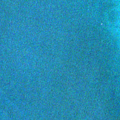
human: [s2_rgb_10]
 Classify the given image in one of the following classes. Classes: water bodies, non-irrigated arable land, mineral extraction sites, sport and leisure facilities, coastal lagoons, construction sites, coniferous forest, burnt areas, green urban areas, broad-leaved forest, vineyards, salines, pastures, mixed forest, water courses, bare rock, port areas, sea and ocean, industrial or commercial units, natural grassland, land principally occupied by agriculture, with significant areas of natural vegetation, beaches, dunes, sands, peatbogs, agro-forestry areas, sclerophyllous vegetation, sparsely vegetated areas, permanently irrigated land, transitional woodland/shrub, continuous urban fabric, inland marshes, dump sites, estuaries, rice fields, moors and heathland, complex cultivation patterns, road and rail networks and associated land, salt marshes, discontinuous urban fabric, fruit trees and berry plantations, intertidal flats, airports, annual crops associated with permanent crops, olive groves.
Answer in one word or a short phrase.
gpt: sea and ocean